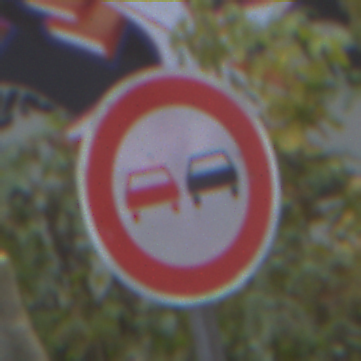
Verkehrszeichen: Ueberholverbot
Umgebung: Outdoor, Urban
Tageszeit: MorningAfternoon
Wetter: PartlyCloudy
Licht: Natural
Jahreszeit: NotSpecified
Kontrast: LowContrast